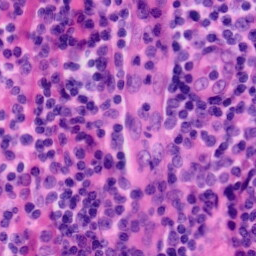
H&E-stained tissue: Tonsil